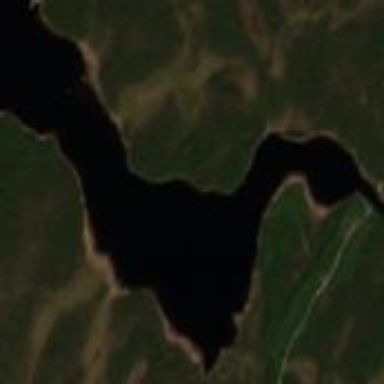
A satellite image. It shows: Serene lake.